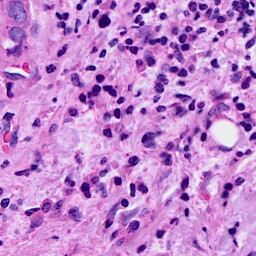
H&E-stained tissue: Breast